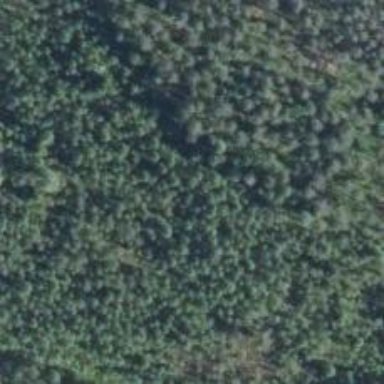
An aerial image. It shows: Woodland consisting mainly of needle-leaved trees.